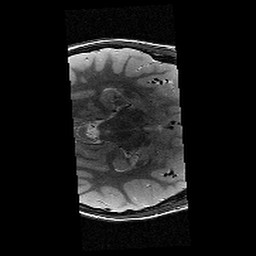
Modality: T2w
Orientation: axial
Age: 10
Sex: male
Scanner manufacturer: siemens
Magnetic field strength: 3 T
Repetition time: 9.23 s
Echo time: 0.067 s